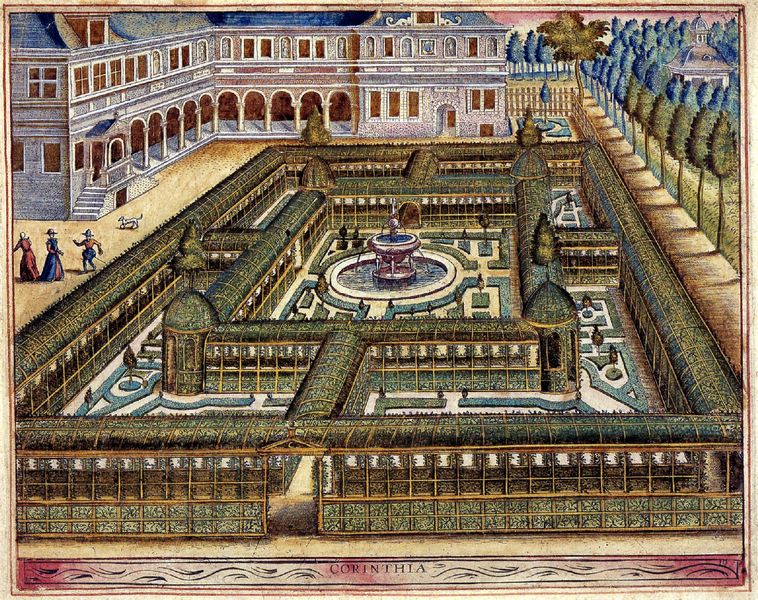
Titel: “Hortorum viridariorumque...formae”, Druckserie mit Gartenentwürfen
Künstler: Hans Vredeman de Vries
Institution: Groenekan, Sammlung Loek & Margriet Copijn
Schlagwörter: baum, mann, bäume, frauen, frau, säulen, zeichnung, haus, hund, renaissance, brunnen, garten, springbrunnen, hecke, treppe, palast, geometrisch, schloß, beete, parterre, korinth, buchsbaum, treillagen